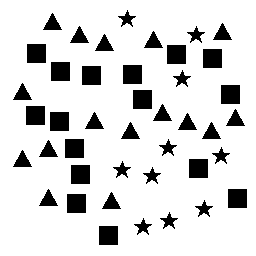
Squares: 16
Triangles: 16
Stars: 10
Total shapes: 42